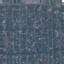
Land use / land cover class: Residential